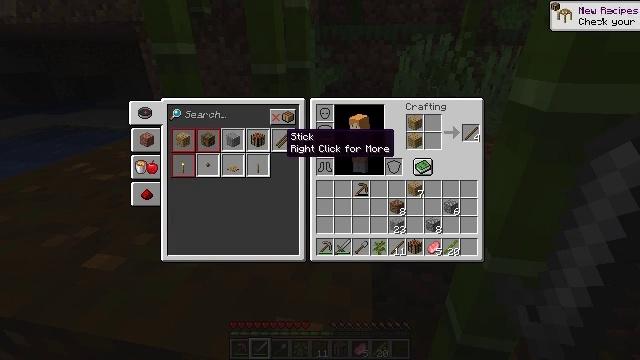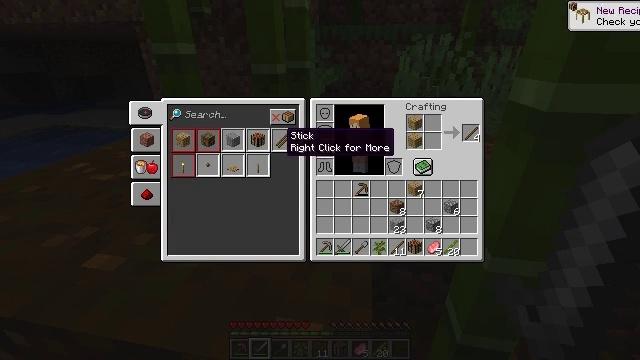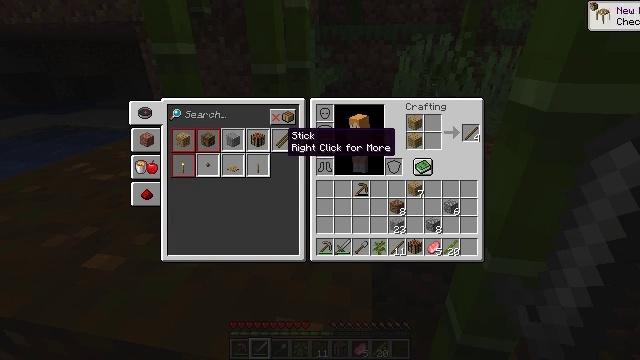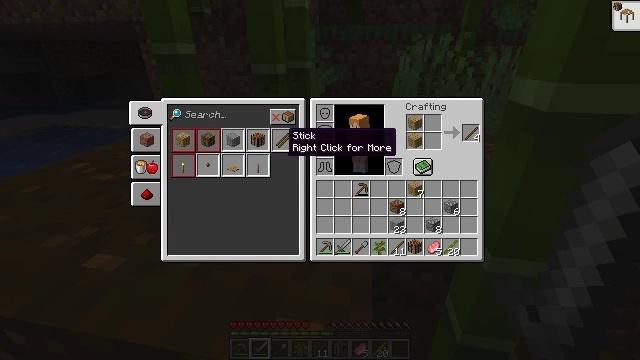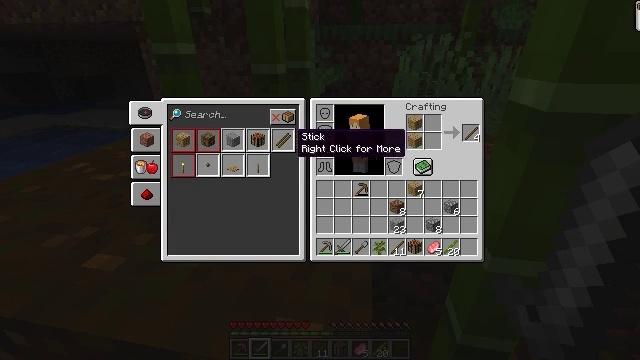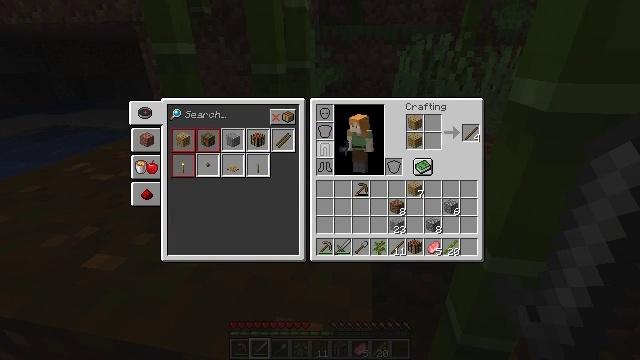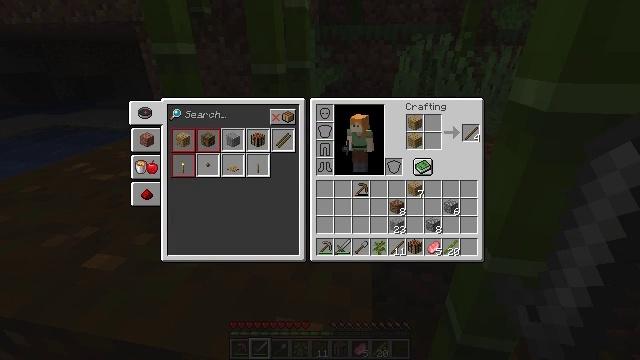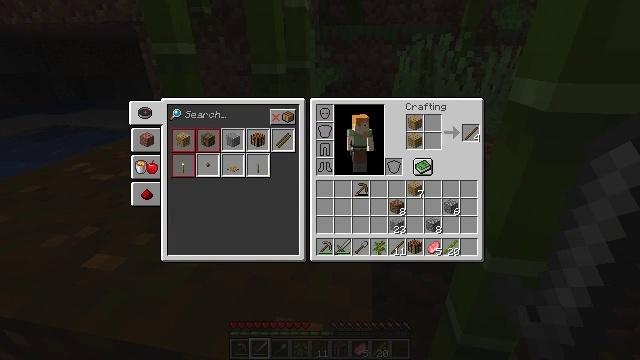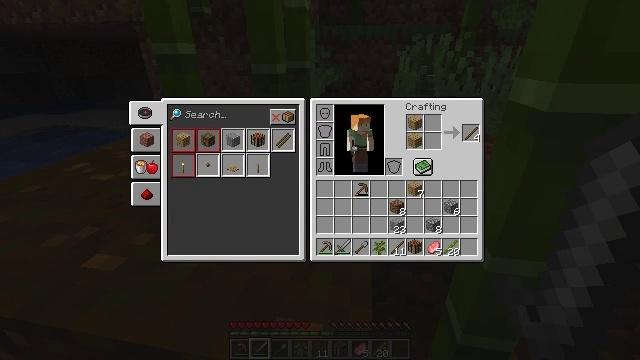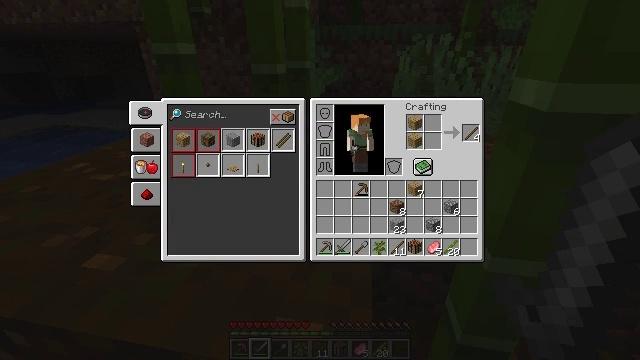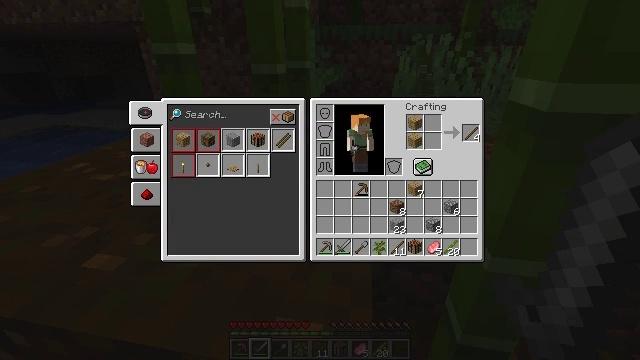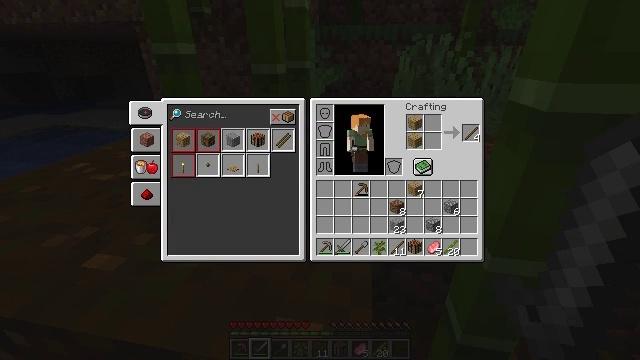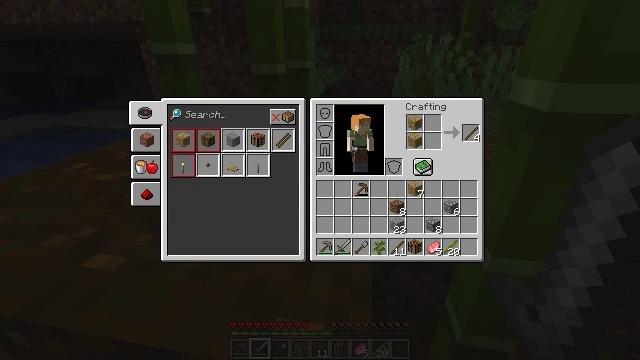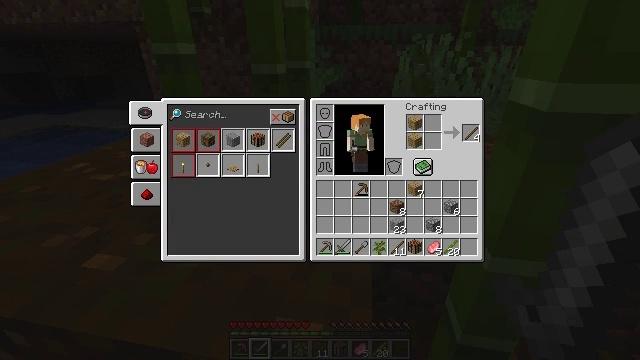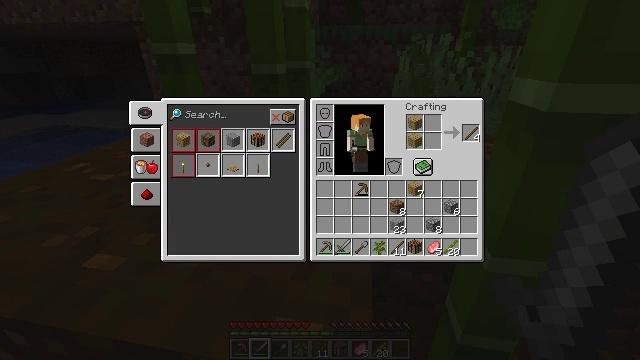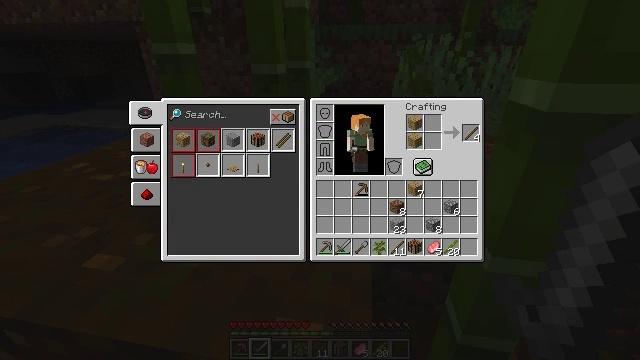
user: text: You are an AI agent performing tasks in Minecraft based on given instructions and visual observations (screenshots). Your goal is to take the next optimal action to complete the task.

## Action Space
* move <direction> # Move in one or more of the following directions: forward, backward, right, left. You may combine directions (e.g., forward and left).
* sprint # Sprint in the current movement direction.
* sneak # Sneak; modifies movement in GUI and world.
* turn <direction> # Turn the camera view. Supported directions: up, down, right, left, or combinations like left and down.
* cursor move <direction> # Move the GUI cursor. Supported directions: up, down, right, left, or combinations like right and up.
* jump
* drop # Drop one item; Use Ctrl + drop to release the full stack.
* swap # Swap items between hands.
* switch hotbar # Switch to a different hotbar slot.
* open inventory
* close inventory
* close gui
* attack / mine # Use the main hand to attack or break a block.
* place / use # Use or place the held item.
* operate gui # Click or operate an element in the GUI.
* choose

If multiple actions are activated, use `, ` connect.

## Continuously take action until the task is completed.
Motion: motion action
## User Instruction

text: Collect bamboo for crafting.
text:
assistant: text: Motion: no_op
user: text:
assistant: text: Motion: no_op
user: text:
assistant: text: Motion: no_op
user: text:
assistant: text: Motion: cursor move right
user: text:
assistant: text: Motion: cursor move right
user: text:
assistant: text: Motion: cursor move right
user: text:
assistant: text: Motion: cursor move right
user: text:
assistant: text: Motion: no_op
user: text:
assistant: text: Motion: no_op
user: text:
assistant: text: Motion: no_op
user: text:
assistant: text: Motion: no_op
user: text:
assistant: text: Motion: no_op
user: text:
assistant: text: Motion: no_op
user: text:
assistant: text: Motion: no_op
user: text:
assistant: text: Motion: no_op
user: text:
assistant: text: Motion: no_op
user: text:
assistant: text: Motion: no_op
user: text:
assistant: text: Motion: cursor move left
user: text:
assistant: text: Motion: cursor move left
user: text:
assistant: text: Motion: cursor move left
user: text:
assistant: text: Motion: cursor move left
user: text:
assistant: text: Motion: cursor move left
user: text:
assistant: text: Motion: cursor move left
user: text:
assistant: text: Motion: cursor move left
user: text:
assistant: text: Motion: no_op
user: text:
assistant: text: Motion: no_op
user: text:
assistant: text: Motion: no_op
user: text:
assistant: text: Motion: no_op
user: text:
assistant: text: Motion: no_op
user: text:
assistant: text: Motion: no_op